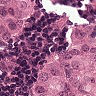
Metastatic tissue present: yes